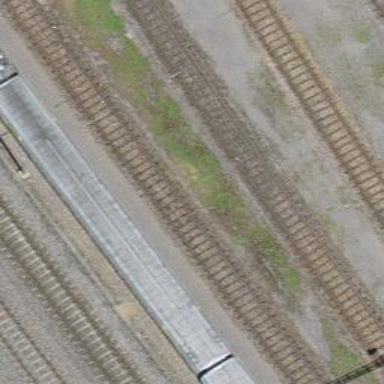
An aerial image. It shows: Rail yard with electrified contact lines for railway operations.